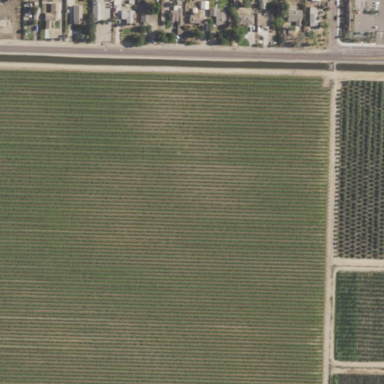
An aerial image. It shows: Vineyard.